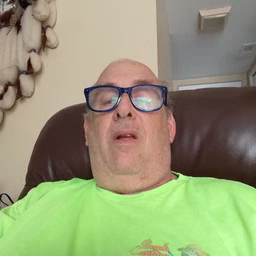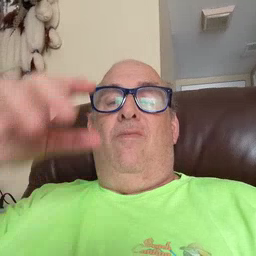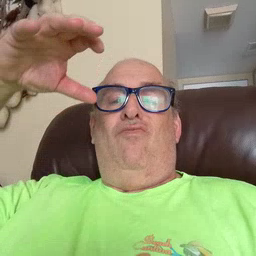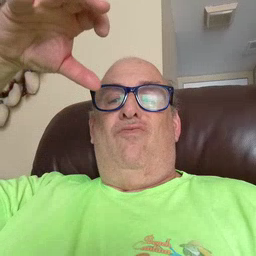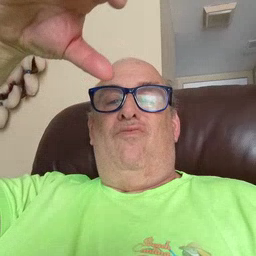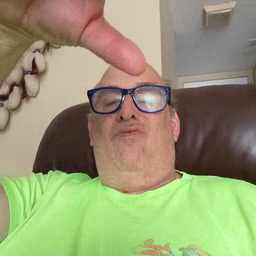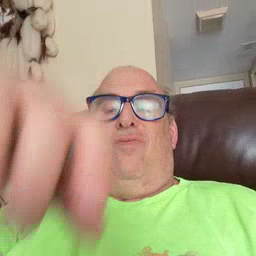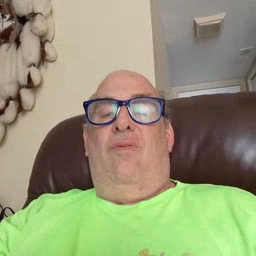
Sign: helicopter